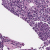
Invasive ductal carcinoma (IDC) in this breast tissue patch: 1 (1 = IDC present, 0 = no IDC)